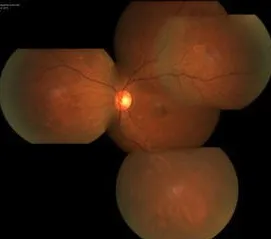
Fundus photographs, right and left, respectively, revealing the foveal light reflex was dismissed with hard exudates and white refractive deposits in peripheral retina.
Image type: ophthalmic_imaging (fundus_photograph)